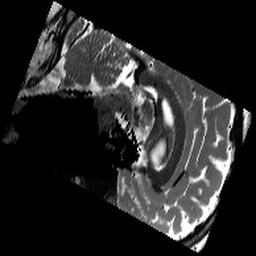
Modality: T2w
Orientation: sagittal